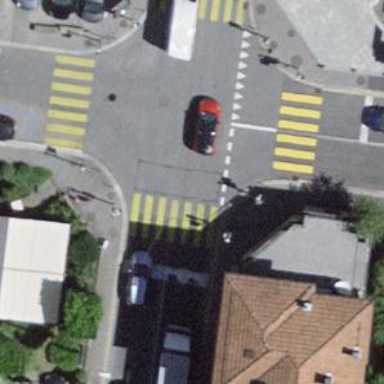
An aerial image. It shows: Road with traffic signals.